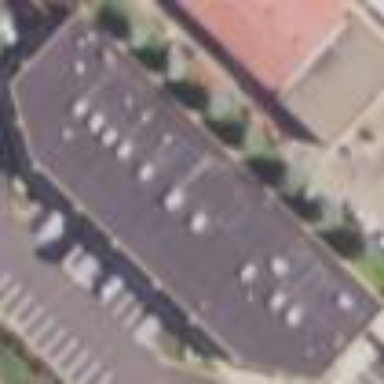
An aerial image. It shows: Commercial building.